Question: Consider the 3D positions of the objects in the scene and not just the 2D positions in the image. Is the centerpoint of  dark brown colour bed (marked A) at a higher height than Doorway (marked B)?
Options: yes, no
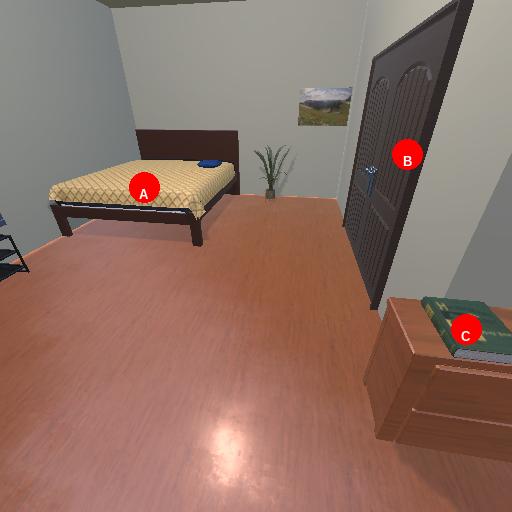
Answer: yes